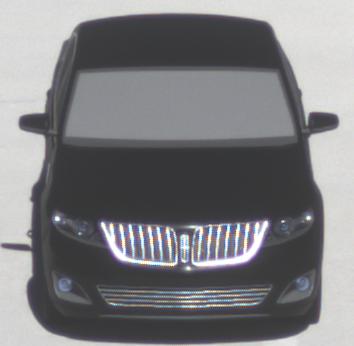
Make: Lincoln
Model: MKS
Detailed model: -
Model produced from: 2008
Model produced until: 2011
Doors: 4
Color: black
Road condition: dry road
Daytime: midday
Contrast: high contrast